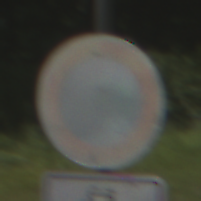
Verkehrszeichen: VerbotFahrzeugeAllerArt
Zusatzzeichen unten: EinspurigeFahrzeugeFrei5
Umgebung: Outdoor, RoadRail
Tageszeit: Midday
Wetter: Clear
Licht: Natural
Jahreszeit: NotSpecified
Kontrast: HighContrast